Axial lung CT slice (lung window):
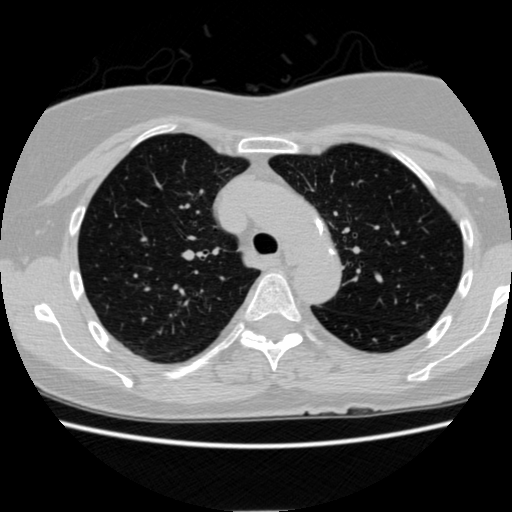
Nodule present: no